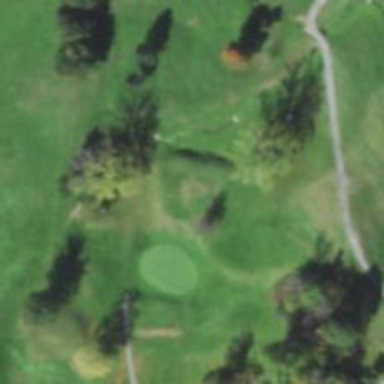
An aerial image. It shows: View of golf hole.